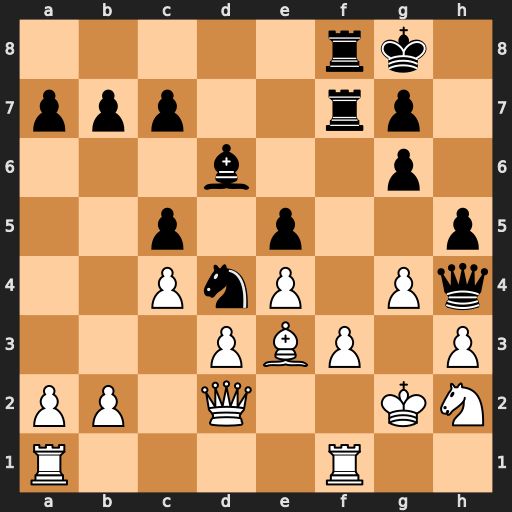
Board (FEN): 5rk1/ppp2rp1/3b2p1/2p1p2p/2PnP1Pq/3PBP1P/PP1Q2KN/R4R2
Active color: w
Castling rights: -
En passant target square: -
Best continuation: Bg5 Qxg5 Qxg5